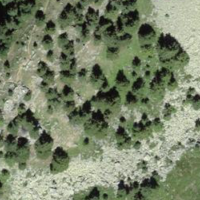
EUNIS habitat code: 43
Species observed at this site:
Papilio machaon